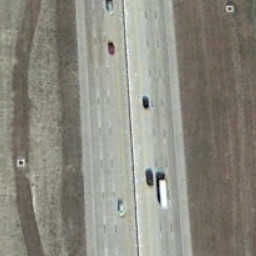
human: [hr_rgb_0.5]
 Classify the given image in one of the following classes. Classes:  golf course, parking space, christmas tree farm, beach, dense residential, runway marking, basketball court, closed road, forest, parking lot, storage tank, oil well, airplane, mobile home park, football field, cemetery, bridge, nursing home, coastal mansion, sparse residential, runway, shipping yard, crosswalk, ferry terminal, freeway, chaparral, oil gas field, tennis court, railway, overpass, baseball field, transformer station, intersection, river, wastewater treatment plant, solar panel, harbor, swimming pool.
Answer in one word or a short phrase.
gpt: freeway